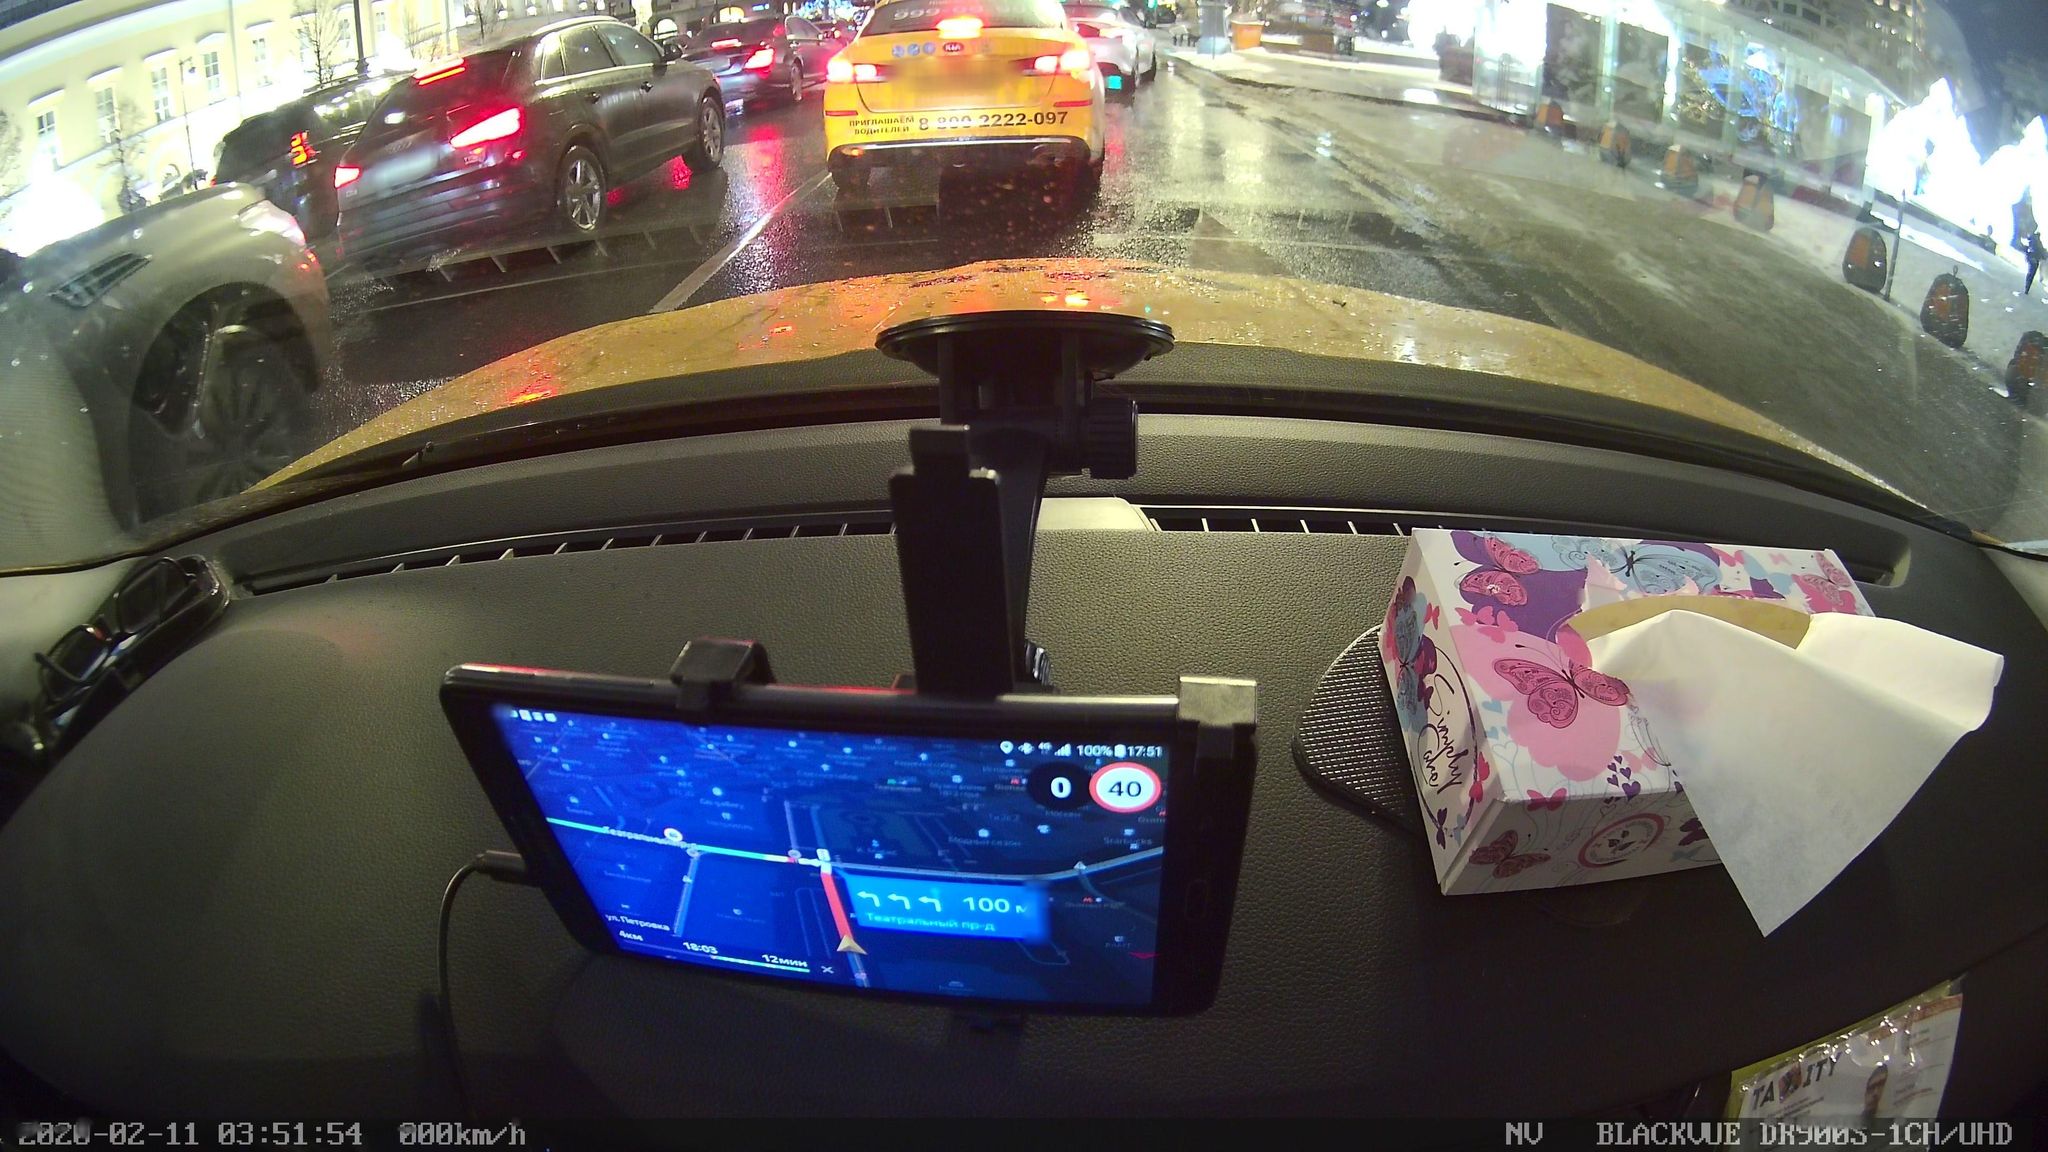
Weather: clear
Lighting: night
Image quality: slightly poor
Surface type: driving surface
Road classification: footway
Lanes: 5
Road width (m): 2
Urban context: urban centre
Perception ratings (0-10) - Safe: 4.99, Lively: 2.85, Beautiful: 2.39, Boring: 0.47, Depressing: 3.44, Wealthy: 5.31